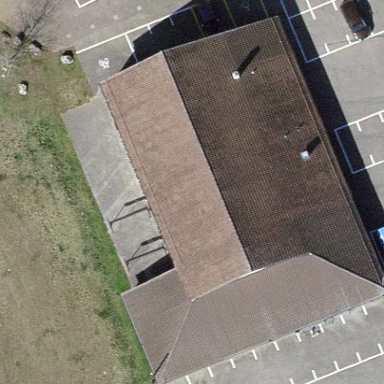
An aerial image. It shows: Building.